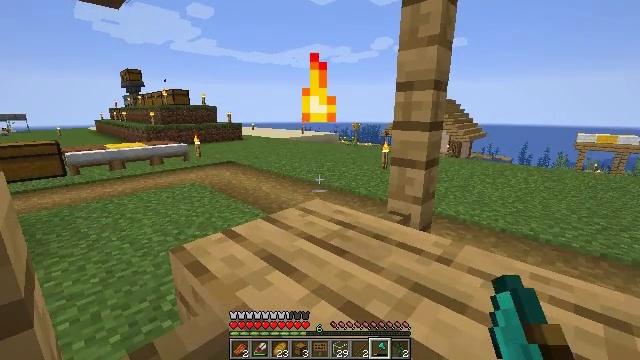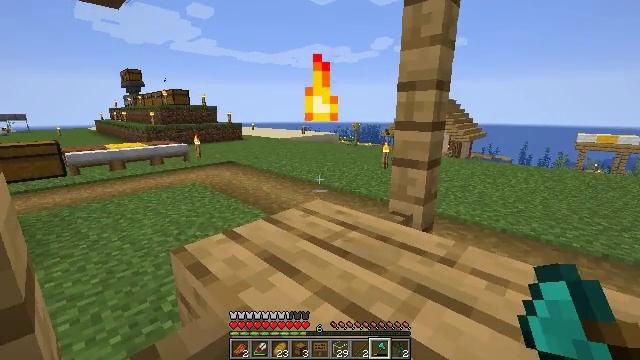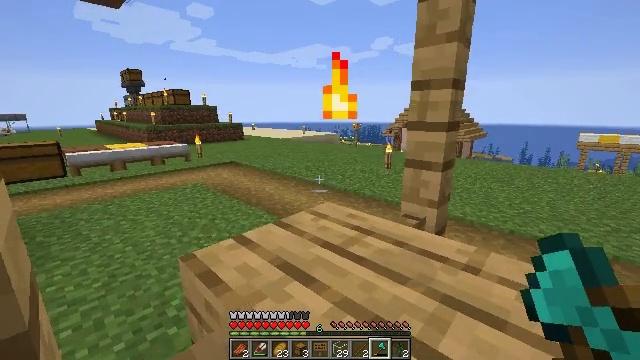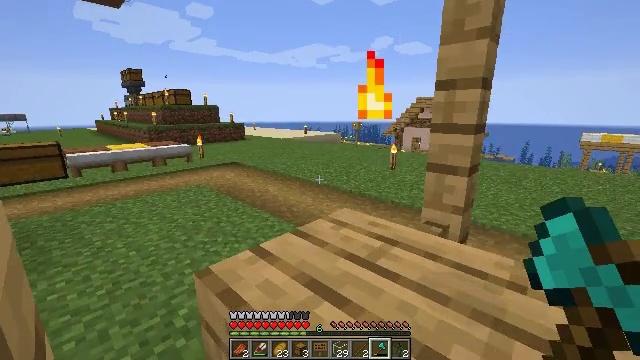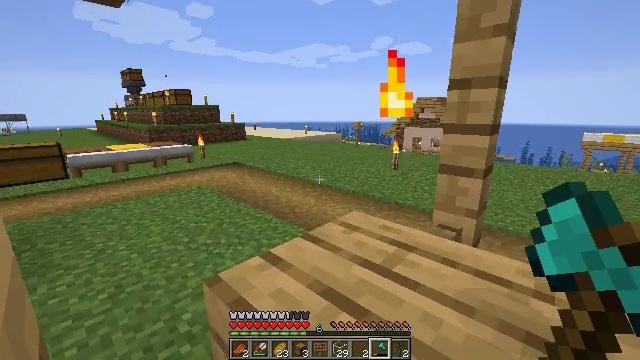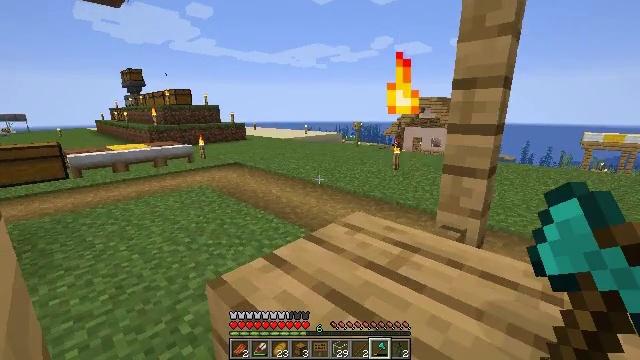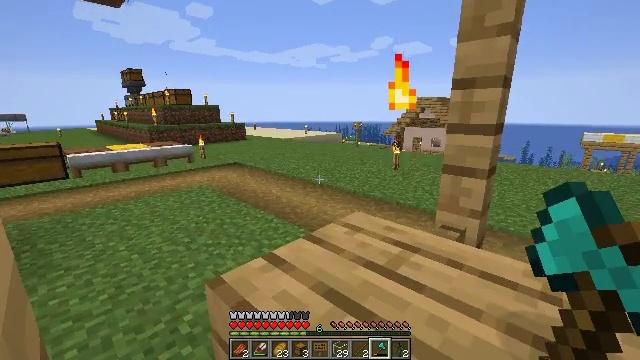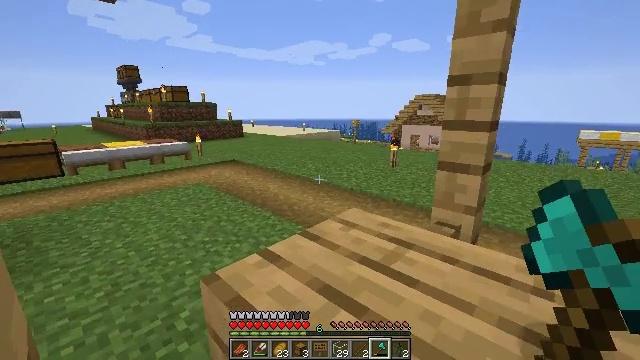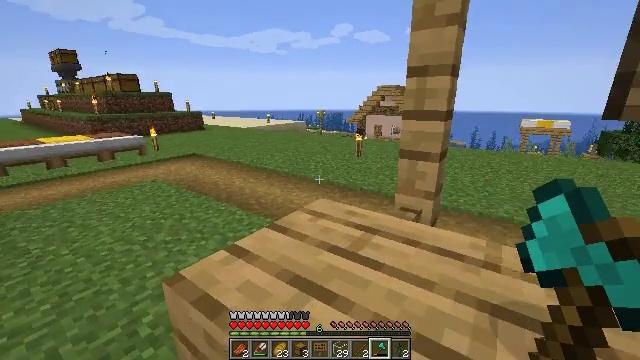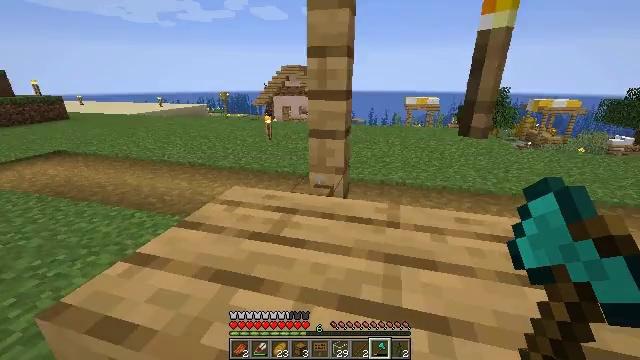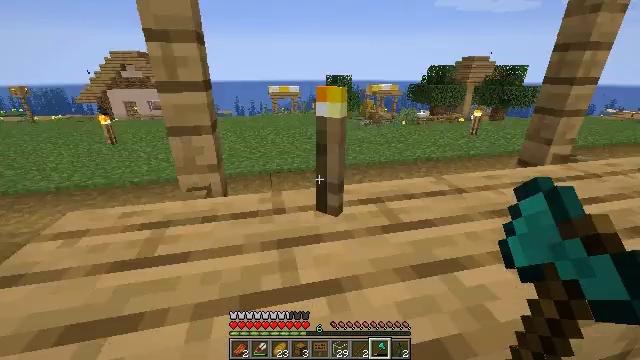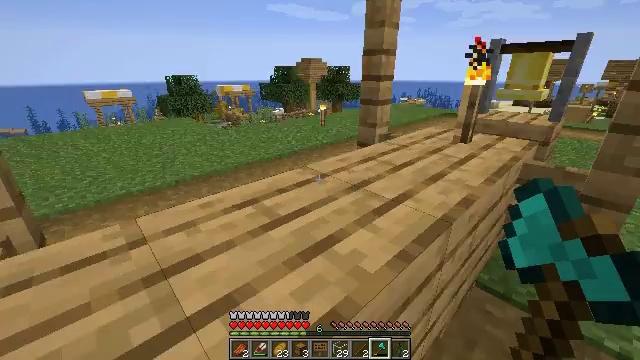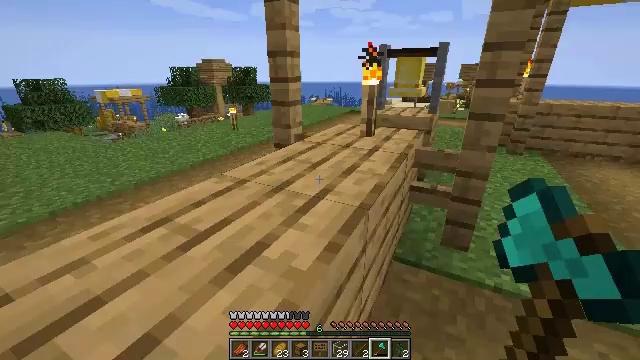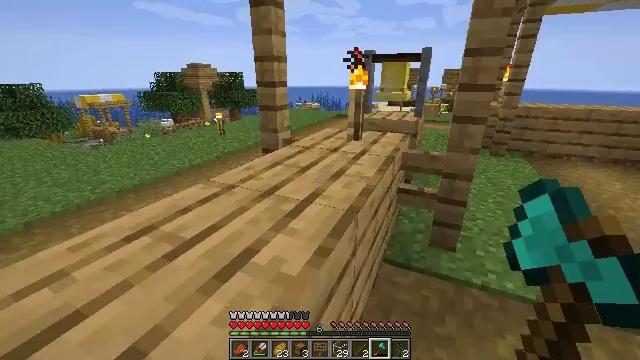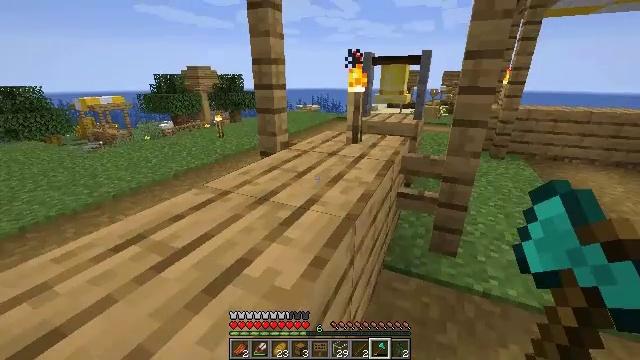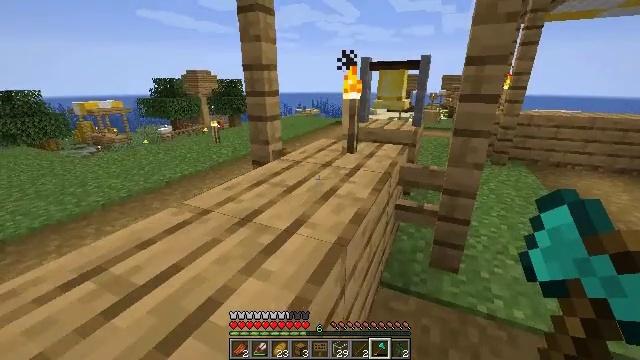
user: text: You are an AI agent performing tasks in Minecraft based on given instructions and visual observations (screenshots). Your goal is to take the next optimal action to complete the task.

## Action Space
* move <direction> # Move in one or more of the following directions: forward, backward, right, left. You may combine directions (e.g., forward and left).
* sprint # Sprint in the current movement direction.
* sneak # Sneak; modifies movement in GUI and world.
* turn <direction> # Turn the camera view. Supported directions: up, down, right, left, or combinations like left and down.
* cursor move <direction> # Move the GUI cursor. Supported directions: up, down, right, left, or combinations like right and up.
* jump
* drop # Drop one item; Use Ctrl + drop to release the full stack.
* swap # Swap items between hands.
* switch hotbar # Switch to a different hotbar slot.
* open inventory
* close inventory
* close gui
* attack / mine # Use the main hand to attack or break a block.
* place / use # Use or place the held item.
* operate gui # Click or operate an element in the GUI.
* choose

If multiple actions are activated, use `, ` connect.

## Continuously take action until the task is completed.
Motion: motion action
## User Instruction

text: Attack the torch to pick it up.
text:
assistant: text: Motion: move forward
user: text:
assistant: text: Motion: move forward
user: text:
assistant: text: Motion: move forward
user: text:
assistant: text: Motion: move forward
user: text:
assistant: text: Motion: move forward
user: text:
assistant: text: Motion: no_op
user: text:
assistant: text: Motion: no_op
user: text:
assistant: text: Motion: turn right and down
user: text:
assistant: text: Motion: turn right and down
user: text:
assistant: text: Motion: turn right and down
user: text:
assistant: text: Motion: turn right
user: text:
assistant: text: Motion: turn right
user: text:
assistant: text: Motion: turn right
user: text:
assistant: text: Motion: move forward
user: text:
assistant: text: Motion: move forward
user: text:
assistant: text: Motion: move forward
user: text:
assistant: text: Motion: move forward, turn up
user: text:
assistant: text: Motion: move forward
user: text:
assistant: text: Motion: move forward
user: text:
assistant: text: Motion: no_op
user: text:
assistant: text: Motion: no_op
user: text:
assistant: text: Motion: no_op
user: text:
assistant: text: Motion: no_op
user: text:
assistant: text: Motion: no_op
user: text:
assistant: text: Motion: attack / mine
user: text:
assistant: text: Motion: attack / mine
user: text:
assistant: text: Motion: turn left, attack / mine
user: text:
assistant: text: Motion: turn left
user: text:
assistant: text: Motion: no_op
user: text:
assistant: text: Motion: no_op